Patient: sex M, age 71
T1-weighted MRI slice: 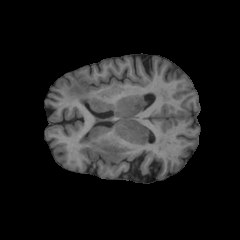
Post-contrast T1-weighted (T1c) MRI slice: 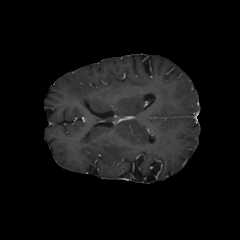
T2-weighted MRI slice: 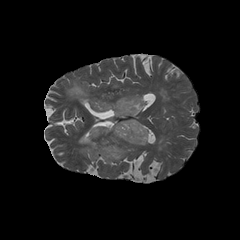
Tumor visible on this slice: yes
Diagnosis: Astrocytoma, IDH-wildtype
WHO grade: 2